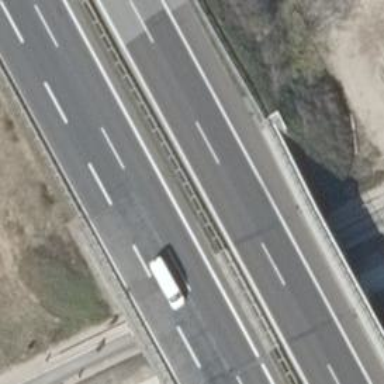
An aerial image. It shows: Asphalt motorway.